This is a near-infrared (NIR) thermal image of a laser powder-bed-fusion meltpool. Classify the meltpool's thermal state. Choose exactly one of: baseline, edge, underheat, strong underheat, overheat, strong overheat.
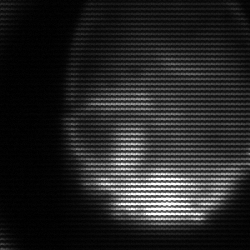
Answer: edge